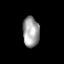
Tissue: lung
Cell type: Myeloid cells
Senescence score: 0.2247
Nuclear area (px): 488
Mean DAPI intensity: 161.324